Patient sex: F
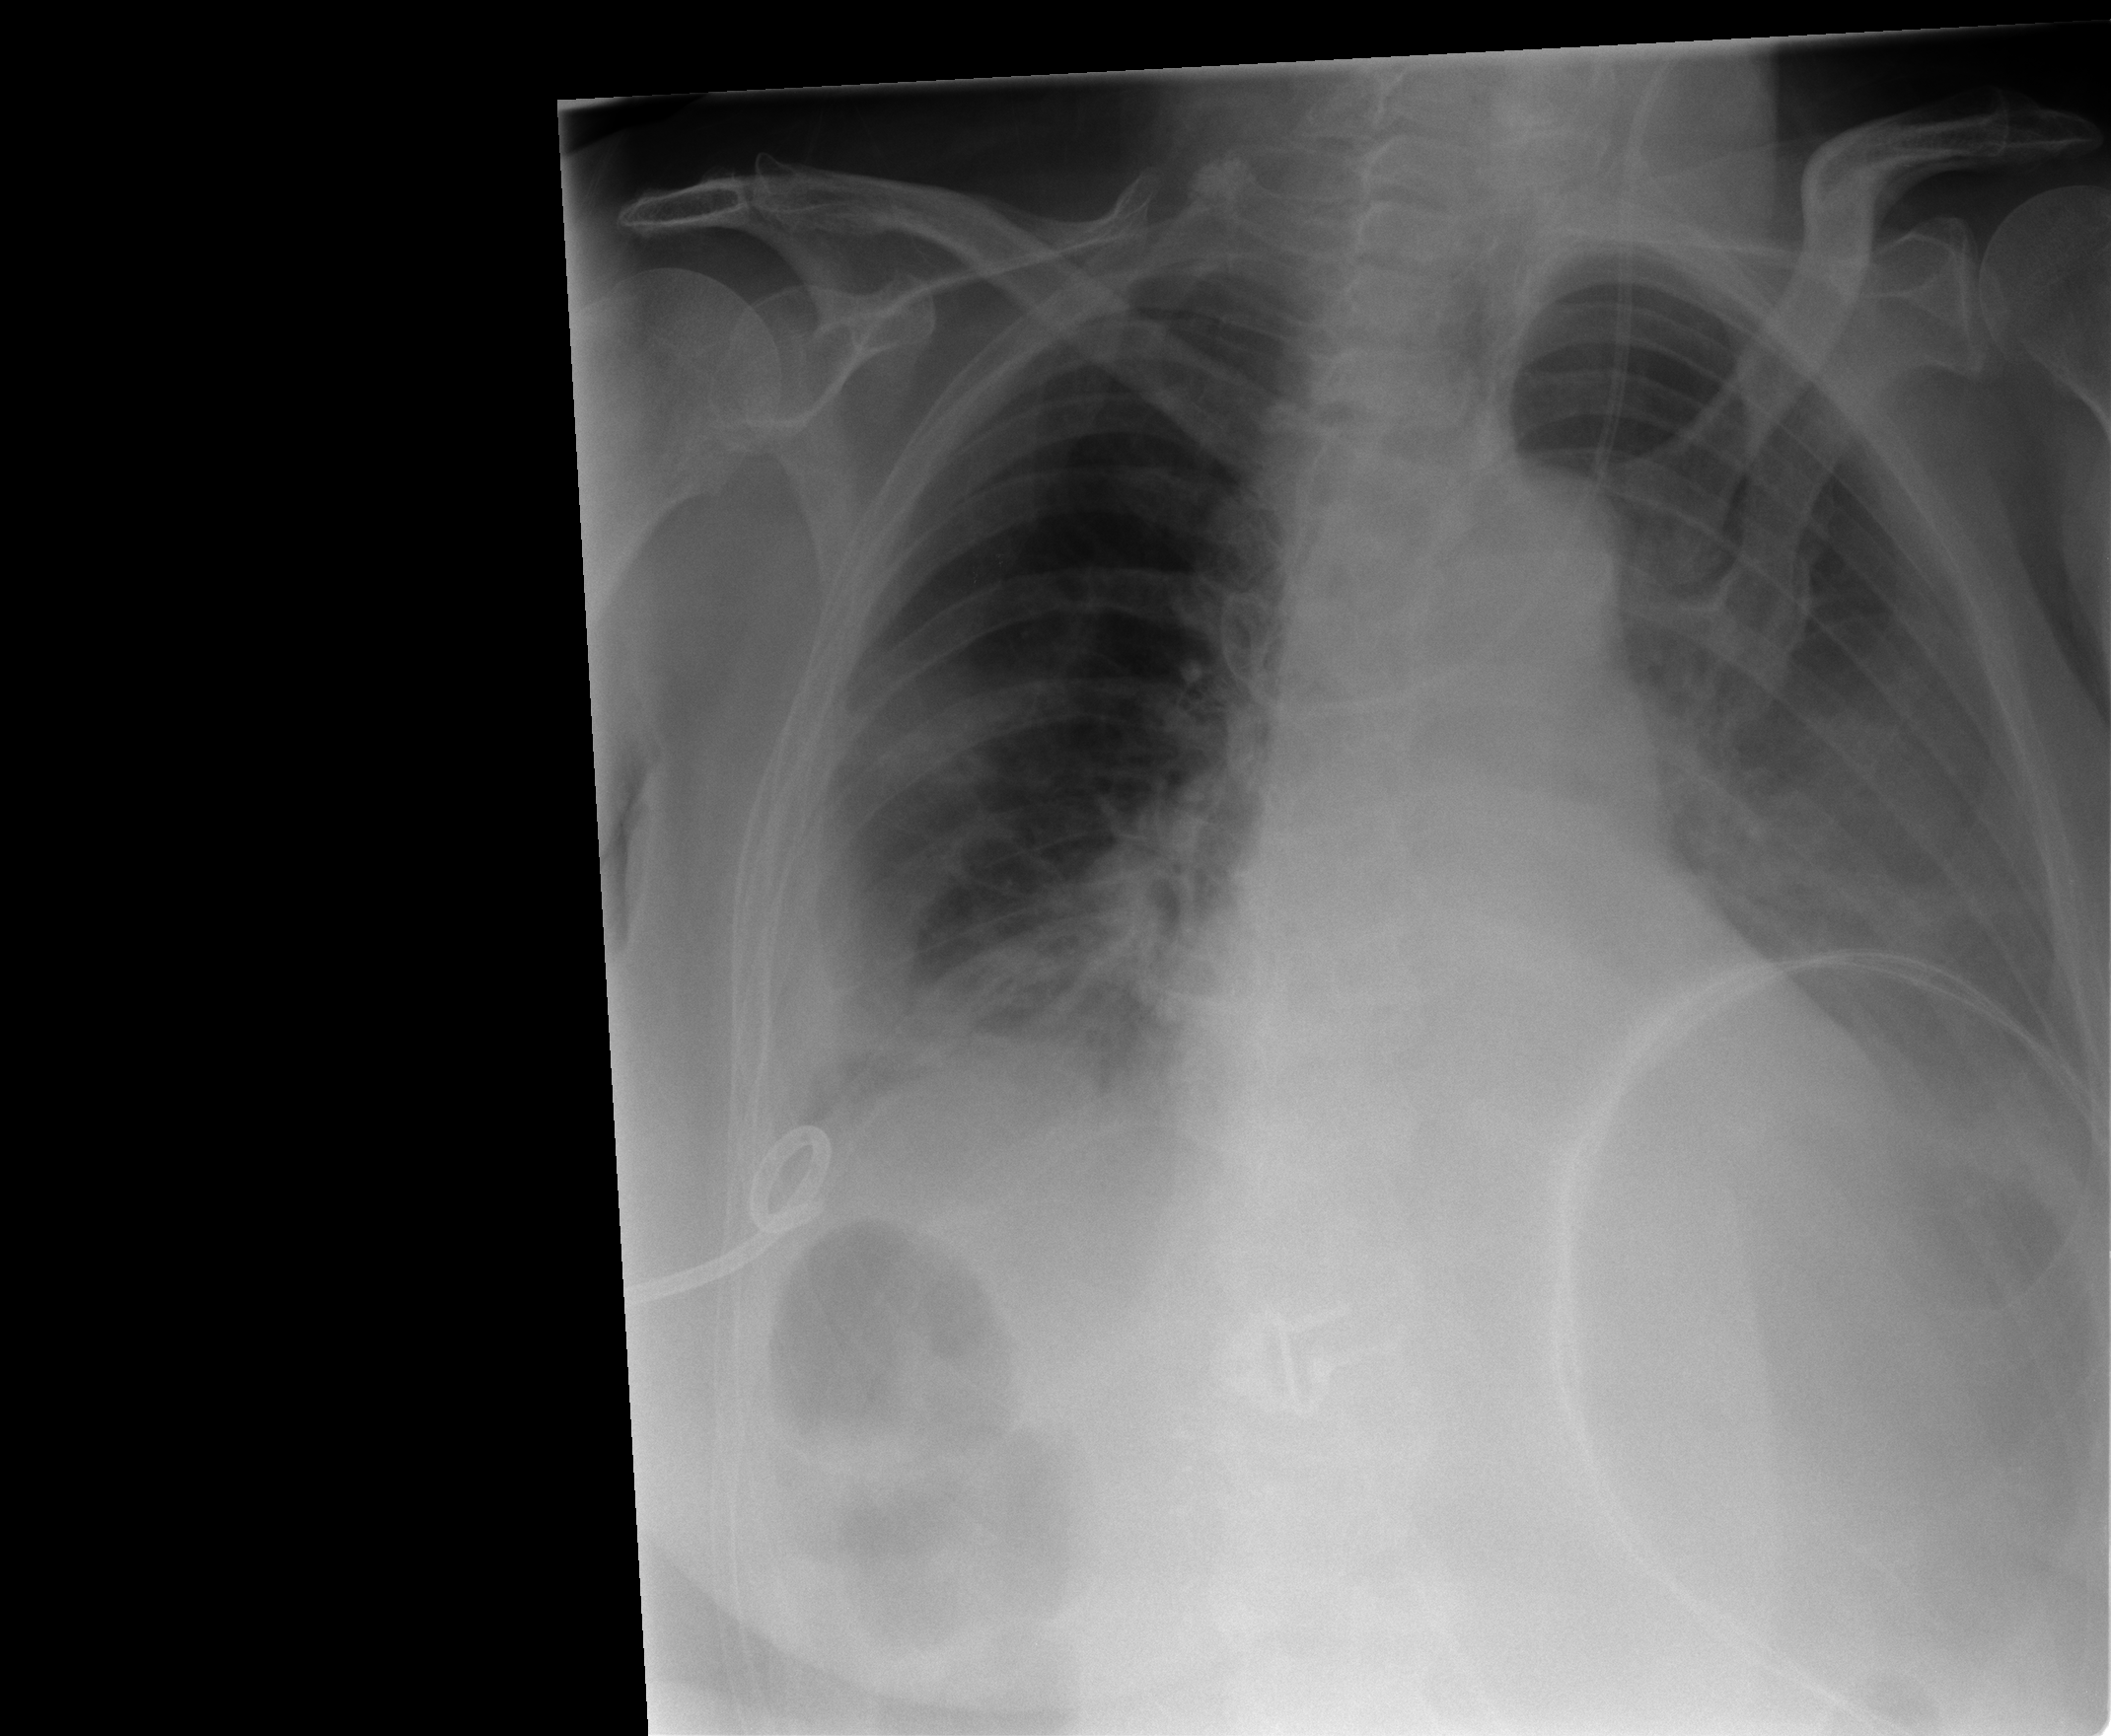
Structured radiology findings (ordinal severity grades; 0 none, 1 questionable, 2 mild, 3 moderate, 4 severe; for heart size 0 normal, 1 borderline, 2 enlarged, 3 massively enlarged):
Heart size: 1
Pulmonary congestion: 0
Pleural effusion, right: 2
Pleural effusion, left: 2
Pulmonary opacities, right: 1
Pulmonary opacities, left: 1
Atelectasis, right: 2
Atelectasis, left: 2